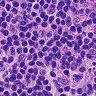
Metastatic tissue present: no